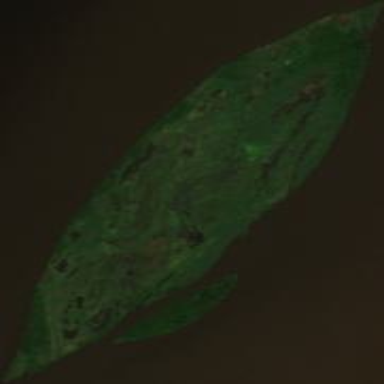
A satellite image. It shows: Island covered in forest.